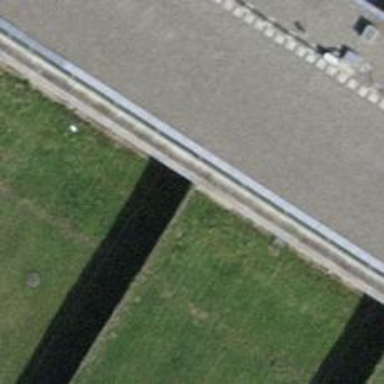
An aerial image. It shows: Noise barrier wall.